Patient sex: M
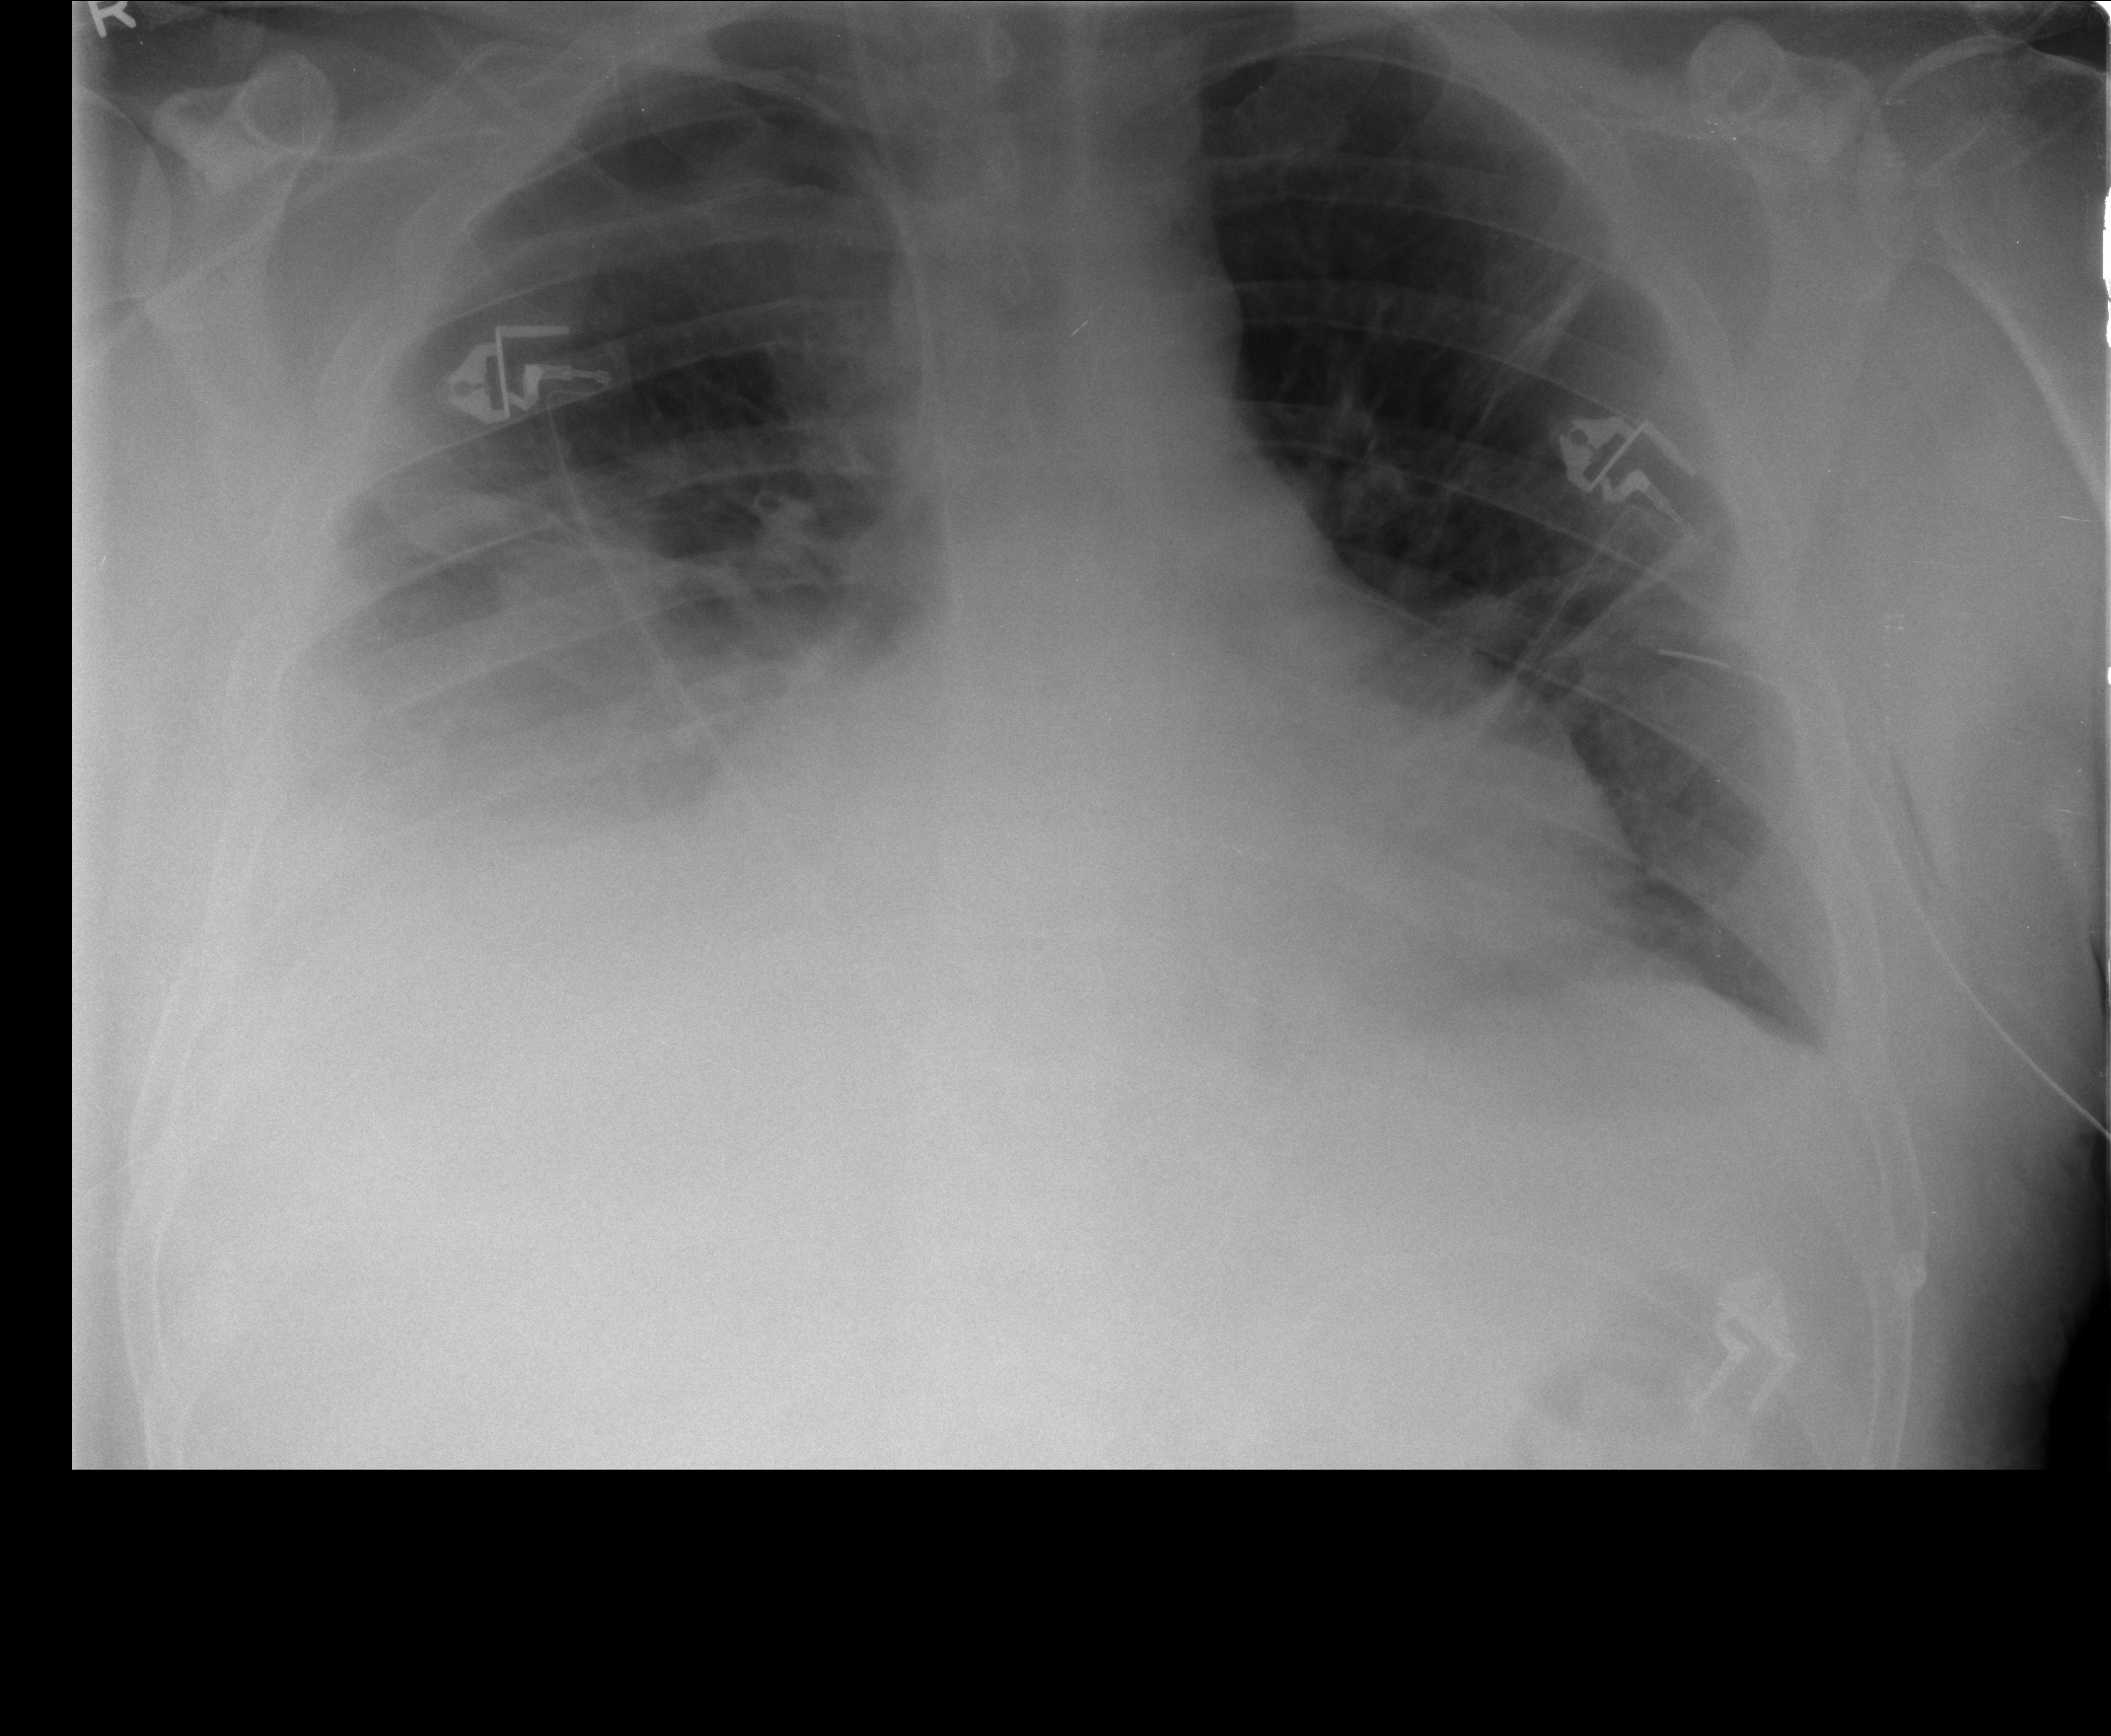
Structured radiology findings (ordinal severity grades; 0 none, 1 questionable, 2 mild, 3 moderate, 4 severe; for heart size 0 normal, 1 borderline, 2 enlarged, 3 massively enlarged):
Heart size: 2
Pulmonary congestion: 2
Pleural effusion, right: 3
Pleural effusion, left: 1
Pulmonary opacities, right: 1
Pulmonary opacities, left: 1
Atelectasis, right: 3
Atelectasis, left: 2